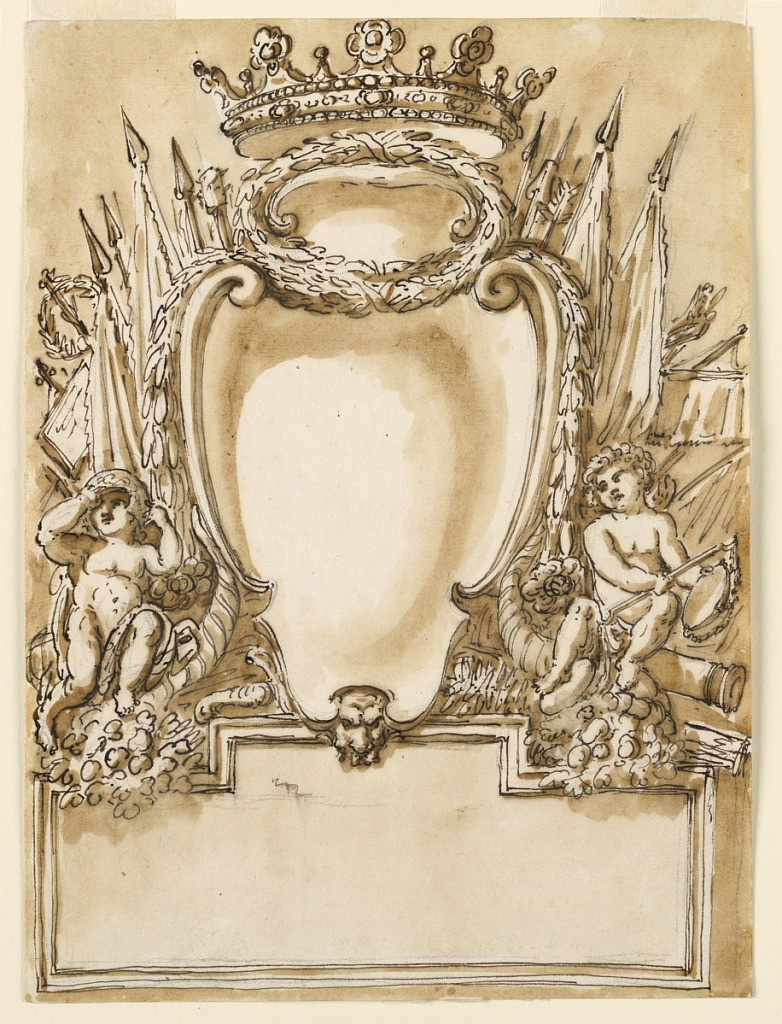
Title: Tablet and an escutcheon
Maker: Giuseppe Barberi, Italian, 1746–1809
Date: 1780–1800
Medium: Pen and brown ink, brush and brown wash on off-white laid paper
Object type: Drawing
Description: Below is a rectangularly framed tablet, rising in the center, with a mask in front. Upon it stands an escutcheon with on top a wreath with an inversed shell and a crown. Above, laterally, are the upper parts of weapons, below two putti sitting upon cornucopias, the left one with a helmet, the right one with a scale. Usual background.